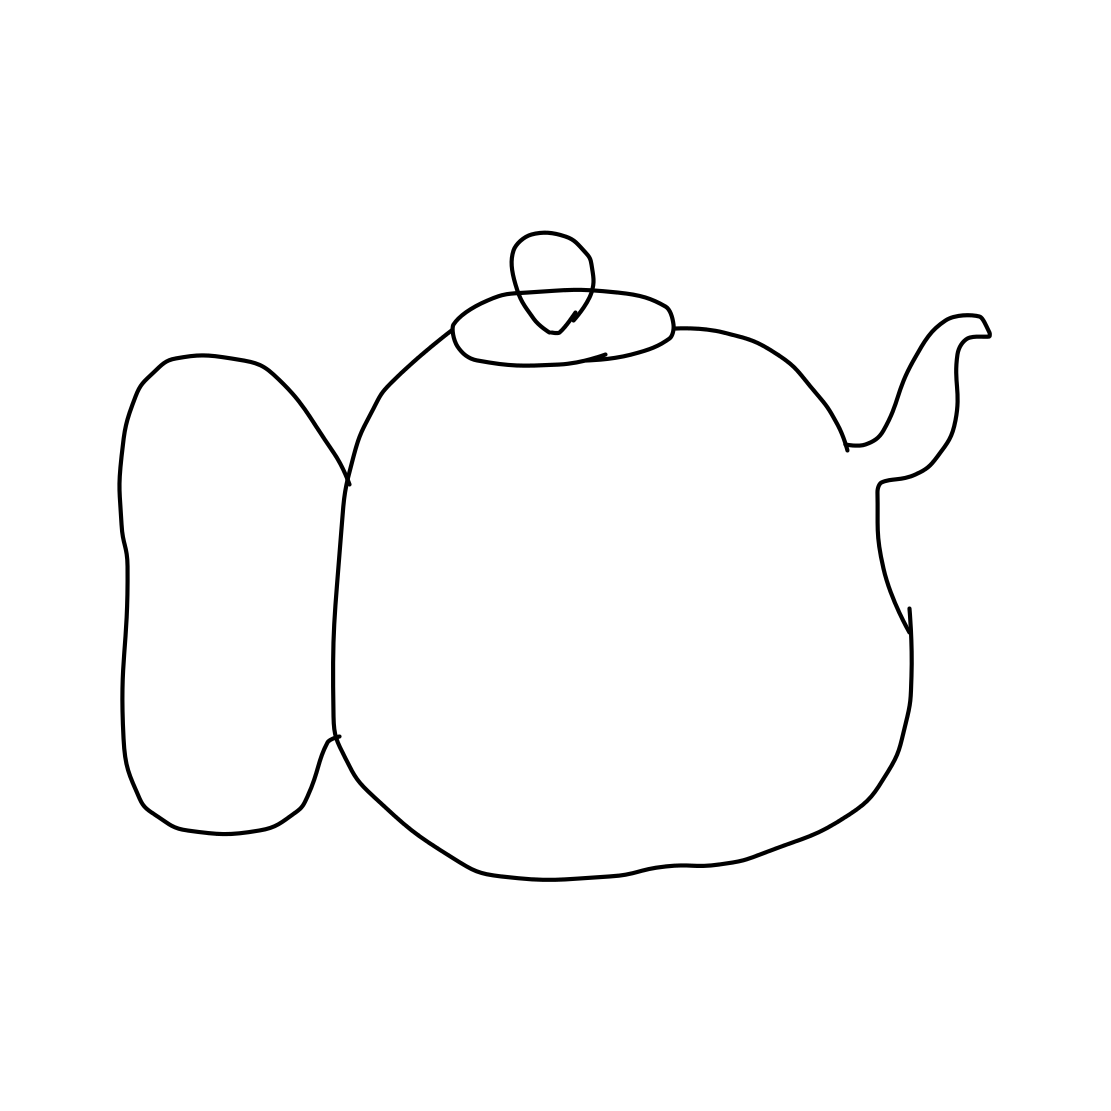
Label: teapot